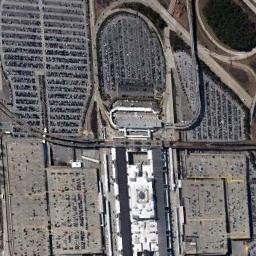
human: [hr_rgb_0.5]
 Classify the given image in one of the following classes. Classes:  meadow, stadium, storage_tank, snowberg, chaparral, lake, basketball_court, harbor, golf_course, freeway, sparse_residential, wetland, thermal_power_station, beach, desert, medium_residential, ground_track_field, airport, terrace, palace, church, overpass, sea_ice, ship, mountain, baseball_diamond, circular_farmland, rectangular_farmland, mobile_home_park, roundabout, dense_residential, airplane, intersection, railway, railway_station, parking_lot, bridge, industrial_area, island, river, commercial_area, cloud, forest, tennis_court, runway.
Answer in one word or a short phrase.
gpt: parking_lot